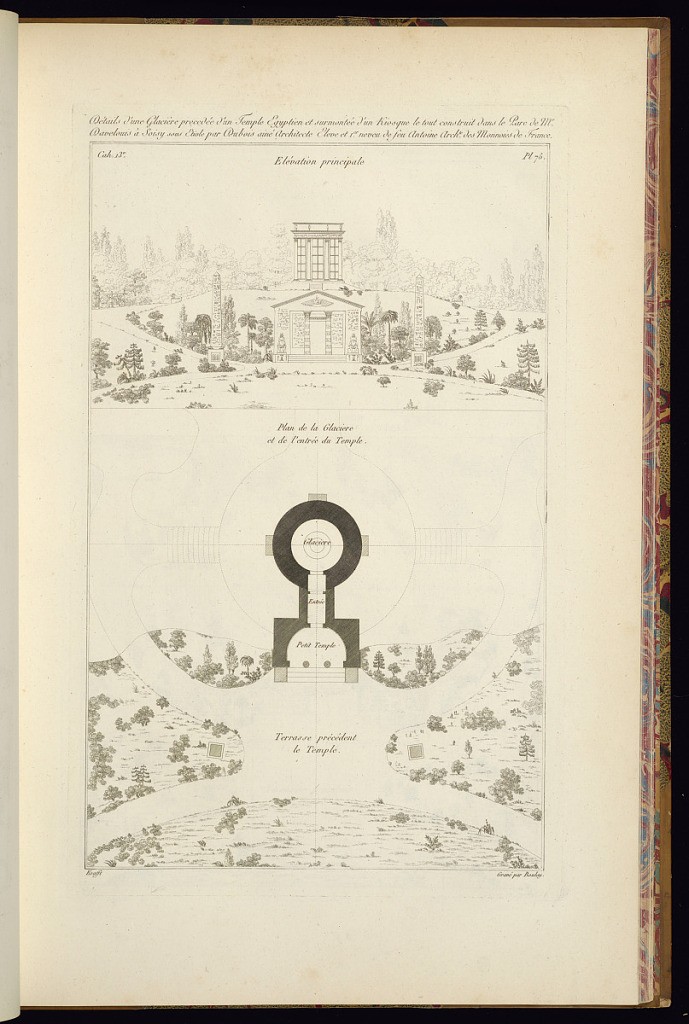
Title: Détails d’une Glaciere precede d’un Temple Egyptien et surmontée d’un Kiosque le tout construit dans le Parc de Mr. Davelouis à Soisy sous Etiole par Dubois ainé Architecte, Eleve et 1er neveu du Feu Antoine Archte. des Monnoies de France
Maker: Jean-Charles Krafft, French, 1764 - 1833
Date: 1812
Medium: Etching and engraving on paper
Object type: Print
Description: Exterior elevation within its landscape and floorplan for an icehouse and Egyptian style temple with obelisks, columns, sculptures, and hieroglyphs. The plate is titled, numbered, and signed.